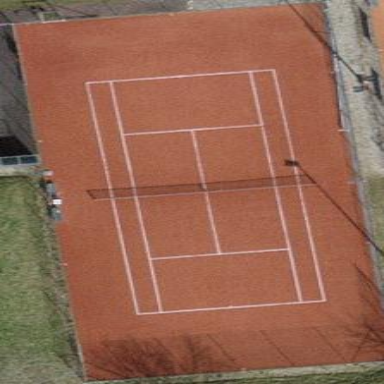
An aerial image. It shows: Tennis court in leisure pitch.